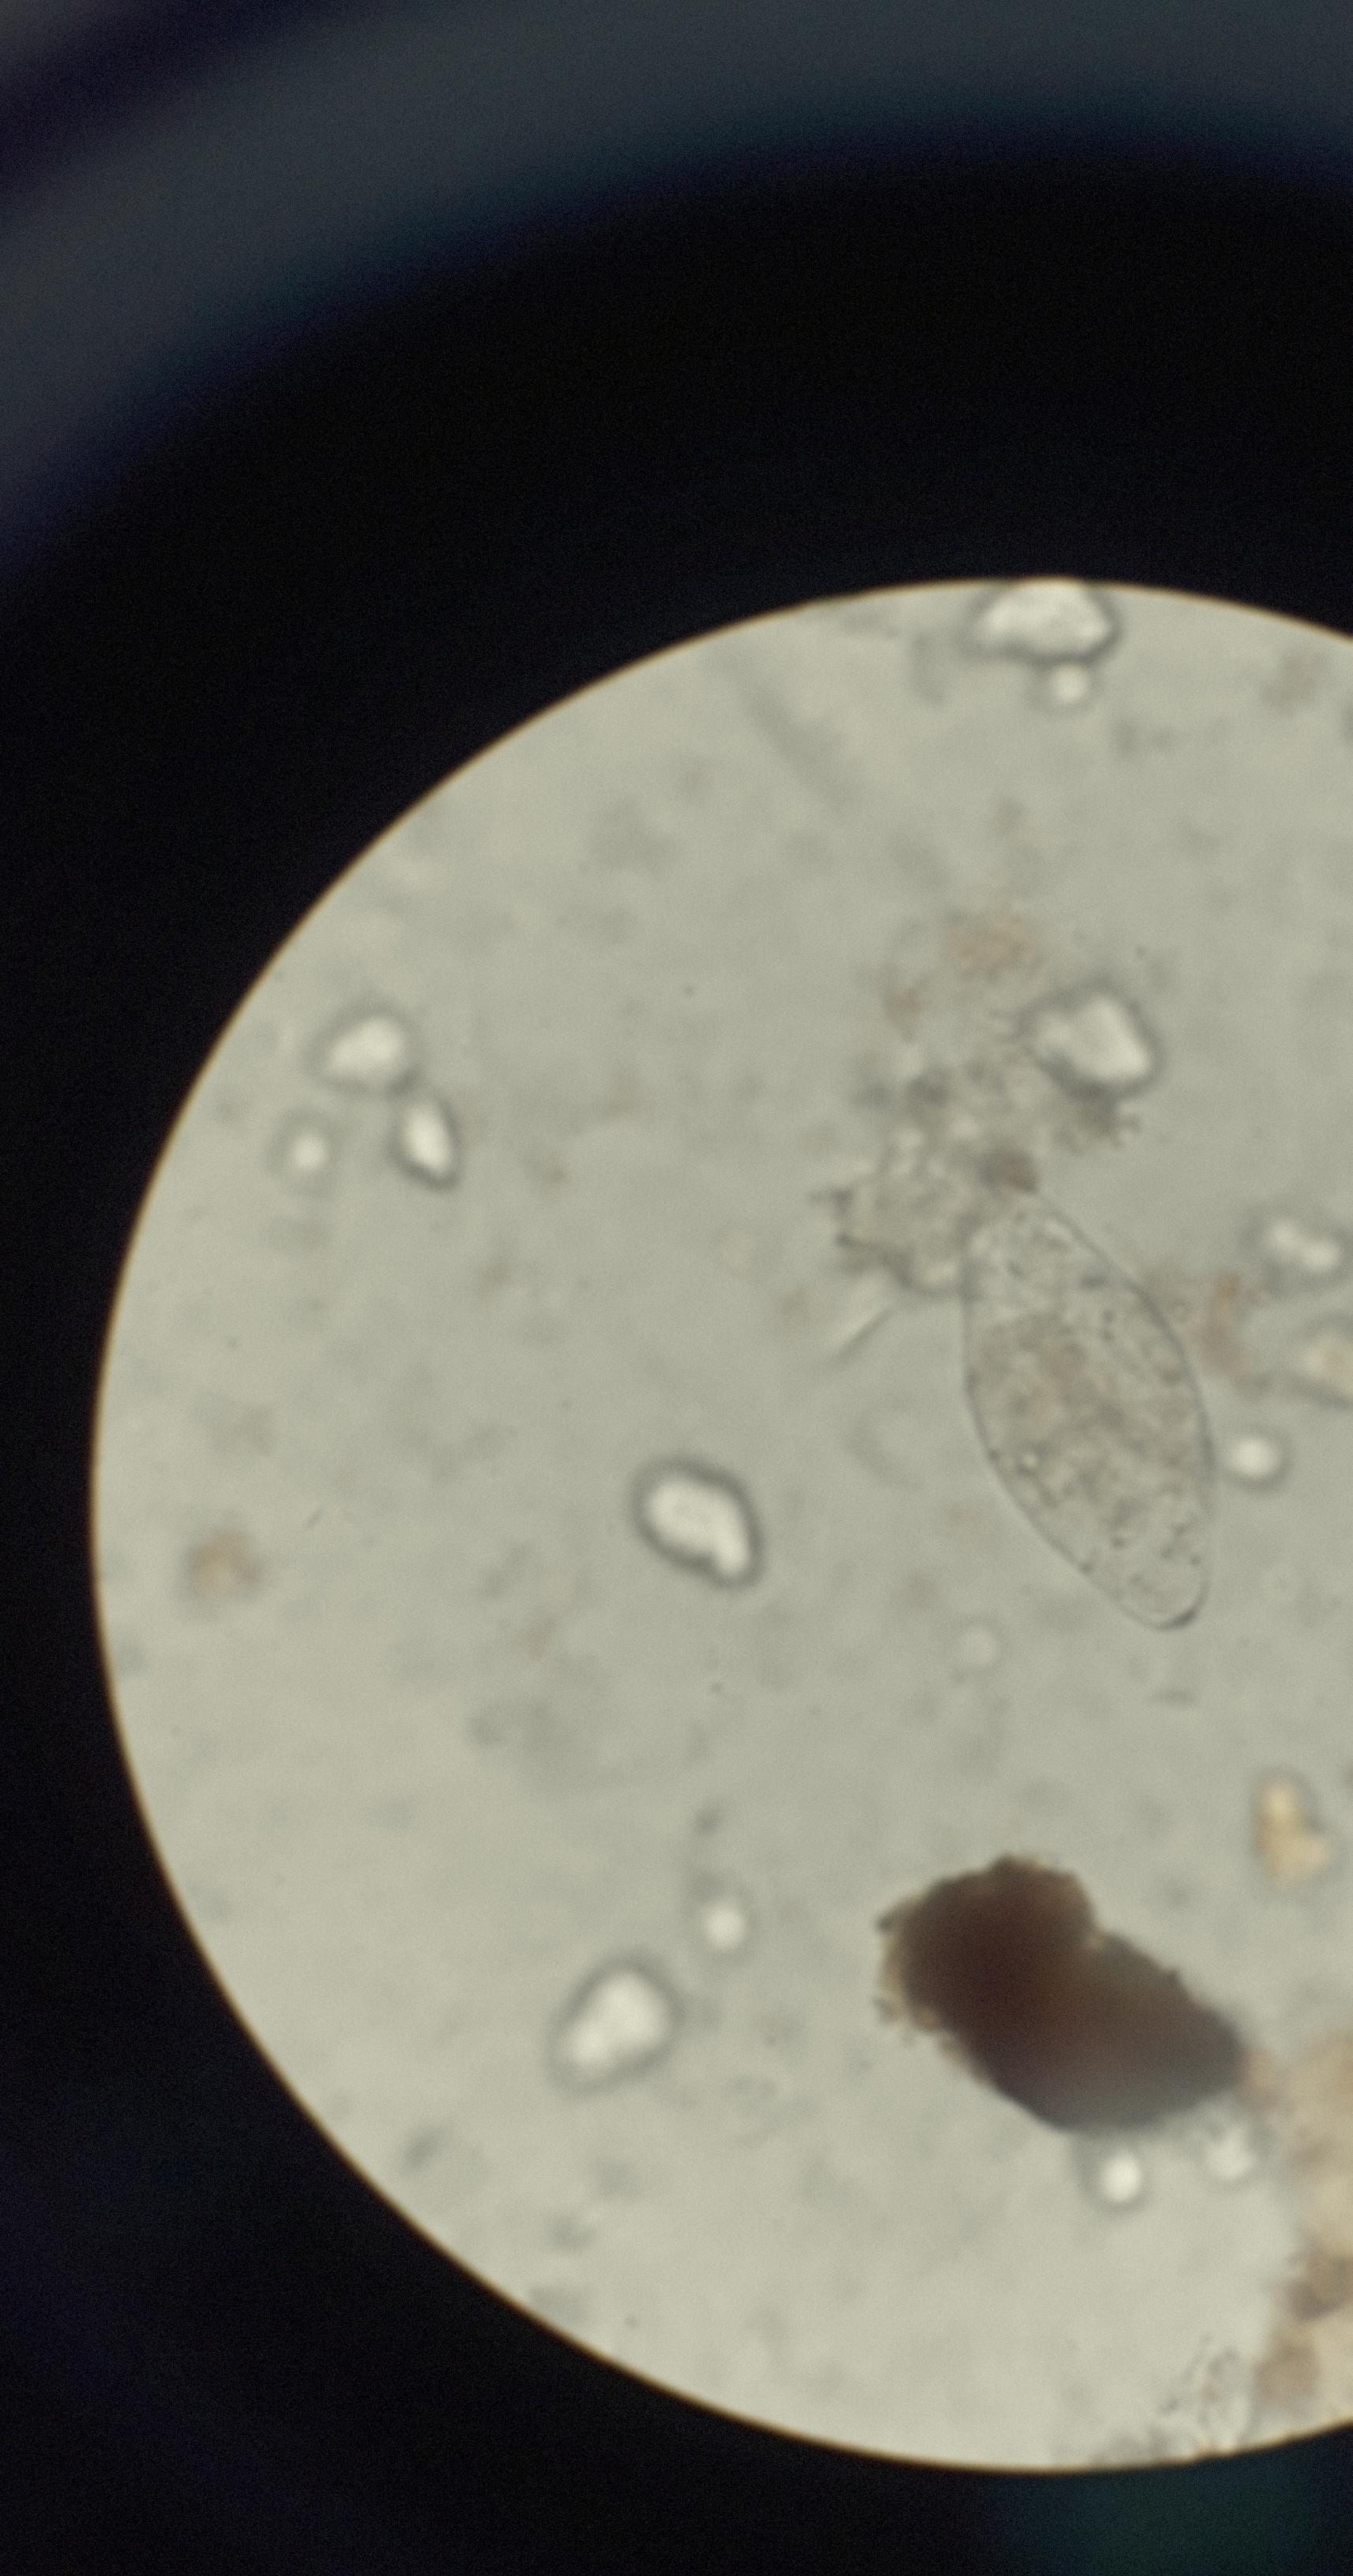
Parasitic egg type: Fasciolopsis buski